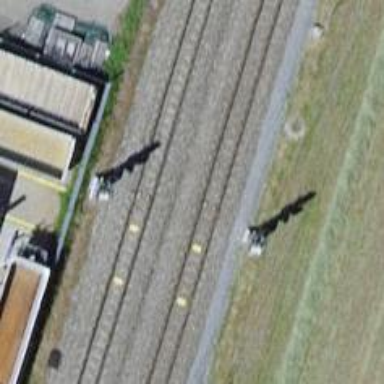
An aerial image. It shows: Railway signal.